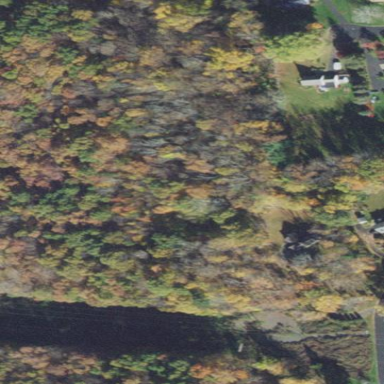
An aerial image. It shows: Existing preserved open space in the woodland.